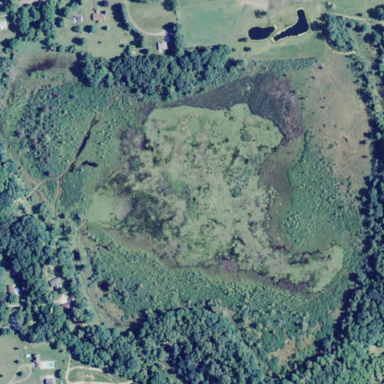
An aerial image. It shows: Wetland area.